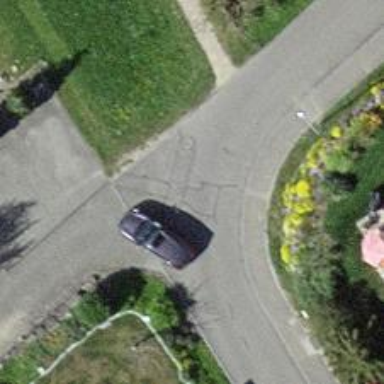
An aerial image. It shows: Paved residential road.